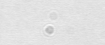
Label: camera_spot